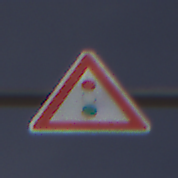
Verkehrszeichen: Lichtzeichenanlage
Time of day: MorningAfternoon
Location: Outdoor (Nature)
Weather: PartlyCloudy
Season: NotSpecified
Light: Natural